Question: I'm trying two methods to make a cube. The thing is, if I draw the cube manually, the lighting does not show. I'm a beginner so this might be trivial but I'm at a loss. What shows in my window is this:

The cube which does show shades is the one I made with GLUT, the other two I made manually by drawing each face. Here is my display method:
'''
public void display(GLAutoDrawable glautodrawable) {
GL2 gl2 = glautodrawable.getGL().getGL2();
gl2.glClear(GL2.GL_COLOR_BUFFER_BIT | GL2.GL_DEPTH_BUFFER_BIT);
gl2.glMatrixMode(GL2.GL_MODELVIEW);
// gl2.glLoadIdentity();
gl2.glPushMatrix();
gl2.glTranslatef(2f, -2f, -4f);
gl2.glMaterialfv(GL2.GL_FRONT_AND_BACK, GL2.GL_AMBIENT, FloatBuffer.wrap(QA_WHITE));
gl2.glMaterialfv(GL2.GL_FRONT_AND_BACK, GL2.GL_DIFFUSE, FloatBuffer.wrap(QA_WHITE));
gl2.glMaterialfv(GL2.GL_FRONT_AND_BACK, GL2.GL_SPECULAR, FloatBuffer.wrap(QA_WHITE));
gl2.glMaterialfv(GL2.GL_FRONT_AND_BACK, GL2.GL_SHININESS, FloatBuffer.wrap(new float[]{50f}));
wallUnit(glautodrawable);
gl2.glPopMatrix();
gl2.glPushMatrix();
gl2.glTranslatef(-2f, -2f, -10f);
wallUnit(glautodrawable);
gl2.glPopMatrix();
gl2.glPushMatrix();
gl2.glTranslatef(-4.5f, -2.5f, -10f);
glut.glutSolidCube(2f);
gl2.glPopMatrix();
gl2.glFlush();
}
'''
And my wallUnit() method (since this is supposed to be scaled, textured, and become a piece of wall... in case you wondered.)
'''
private static void wallUnit(GLAutoDrawable glAutoDrawable) {
GL2 gl2 = glAutoDrawable.getGL().getGL2();
gl2.glBegin(gl2.GL_QUADS);
// Back face
gl2.glColor3f(1,0,0);
gl2.glVertex3f(-1.0f, -1.0f, -1.0f);
gl2.glVertex3f(1.0f, -1.0f, -1.0f);
gl2.glVertex3f(1.0f, 1f, -1.0f);
gl2.glVertex3f(-1.0f, 1f, -1.0f);
// Bottom face
gl2.glColor3f(0,1,0);
gl2.glVertex3f(-1.0f, -1.0f, -1.0f);
gl2.glVertex3f(1.0f, -1.0f, -1.0f);
gl2.glVertex3f(1.0f, -1.0f, 1.0f);
gl2.glVertex3f(-1.0f, -1.0f, 1.0f);
// Right side
gl2.glVertex3f(1.0f, -1.0f, -1.0f);
gl2.glVertex3f(1.0f, -1.0f, 1.0f);
gl2.glVertex3f(1.0f, 1.0f, 1.0f);
gl2.glVertex3f(1.0f, 1f, -1.0f);
// Top face
gl2.glVertex3f(1.0f, 1.0f, 1.0f);
gl2.glVertex3f(1.0f, 1f, -1.0f);
gl2.glVertex3f(-1.0f, 1f, -1.0f);
gl2.glVertex3f(-1.0f, 1f, 1.0f);
// Left side
gl2.glVertex3f(-1.0f, -1.0f, -1.0f);
gl2.glVertex3f(-1.0f, -1.0f, 1.0f);
gl2.glVertex3f(-1.0f, 1.0f, 1.0f);
gl2.glVertex3f(-1.0f, 1f, -1.0f);
// Front face
gl2.glColor3f(1,0,0);
gl2.glVertex3f(-1.0f, -1.0f, 1.0f);
gl2.glVertex3f(1.0f, -1.0f, 1.0f);
gl2.glVertex3f(1.0f, 1f, 1.0f);
gl2.glVertex3f(-1.0f, 1f, 1.0f);
gl2.glEnd();
}
'''
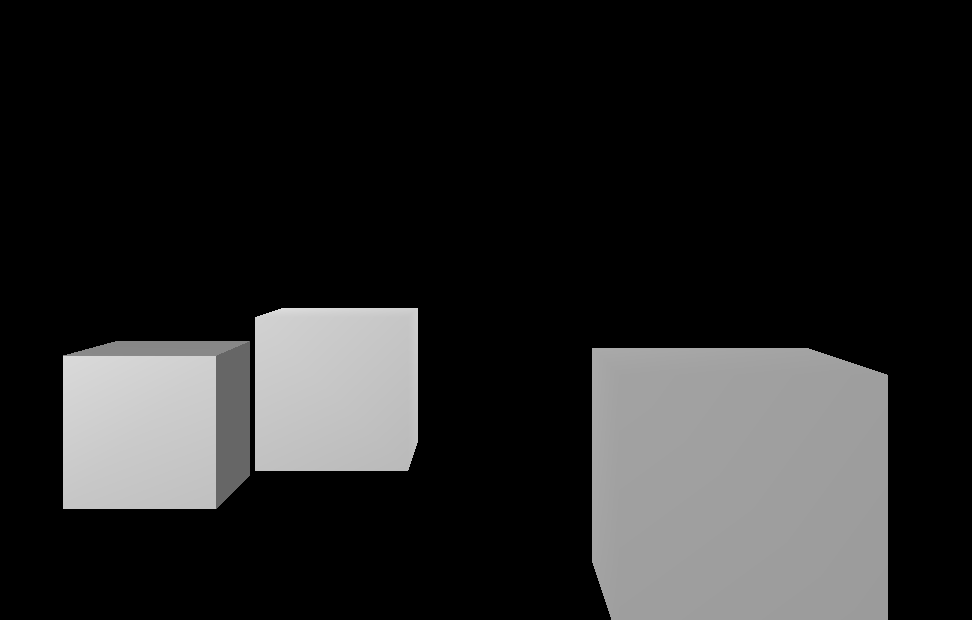
Answer: You need to generate normals for your quads:
'''
gl2.glBegin(gl2.GL_QUADS);
// Back face
gl2.glColor3f(1,0,0);
gl2.glNormal3f(1.0f, 0.0f, 0.0f); // quad normal
gl2.glVertex3f(-1.0f, -1.0f, -1.0f);
gl2.glVertex3f(1.0f, -1.0f, -1.0f);
gl2.glVertex3f(1.0f, 1f, -1.0f);
gl2.glVertex3f(-1.0f, 1f, -1.0f);
...
'''